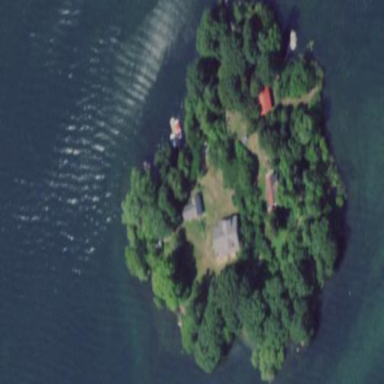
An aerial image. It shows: Islet surrounded by woodland.